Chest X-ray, PA view. Patient: 65 years old, sex F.
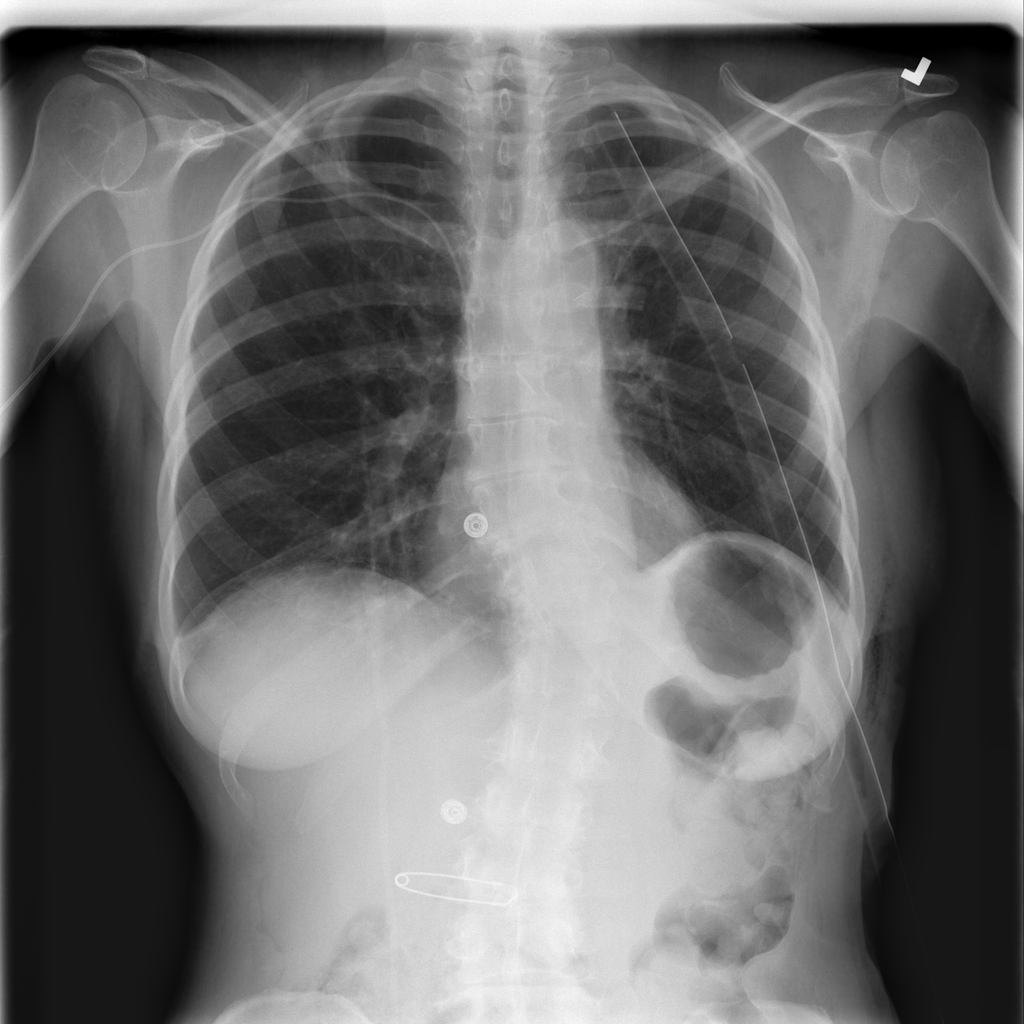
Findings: Pneumothorax